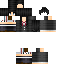
A female human skin with medium skin, wearing black long hair dressed in a blue suit and black skirt, featuring a closed mouth.